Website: crate-barrel
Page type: billing-address
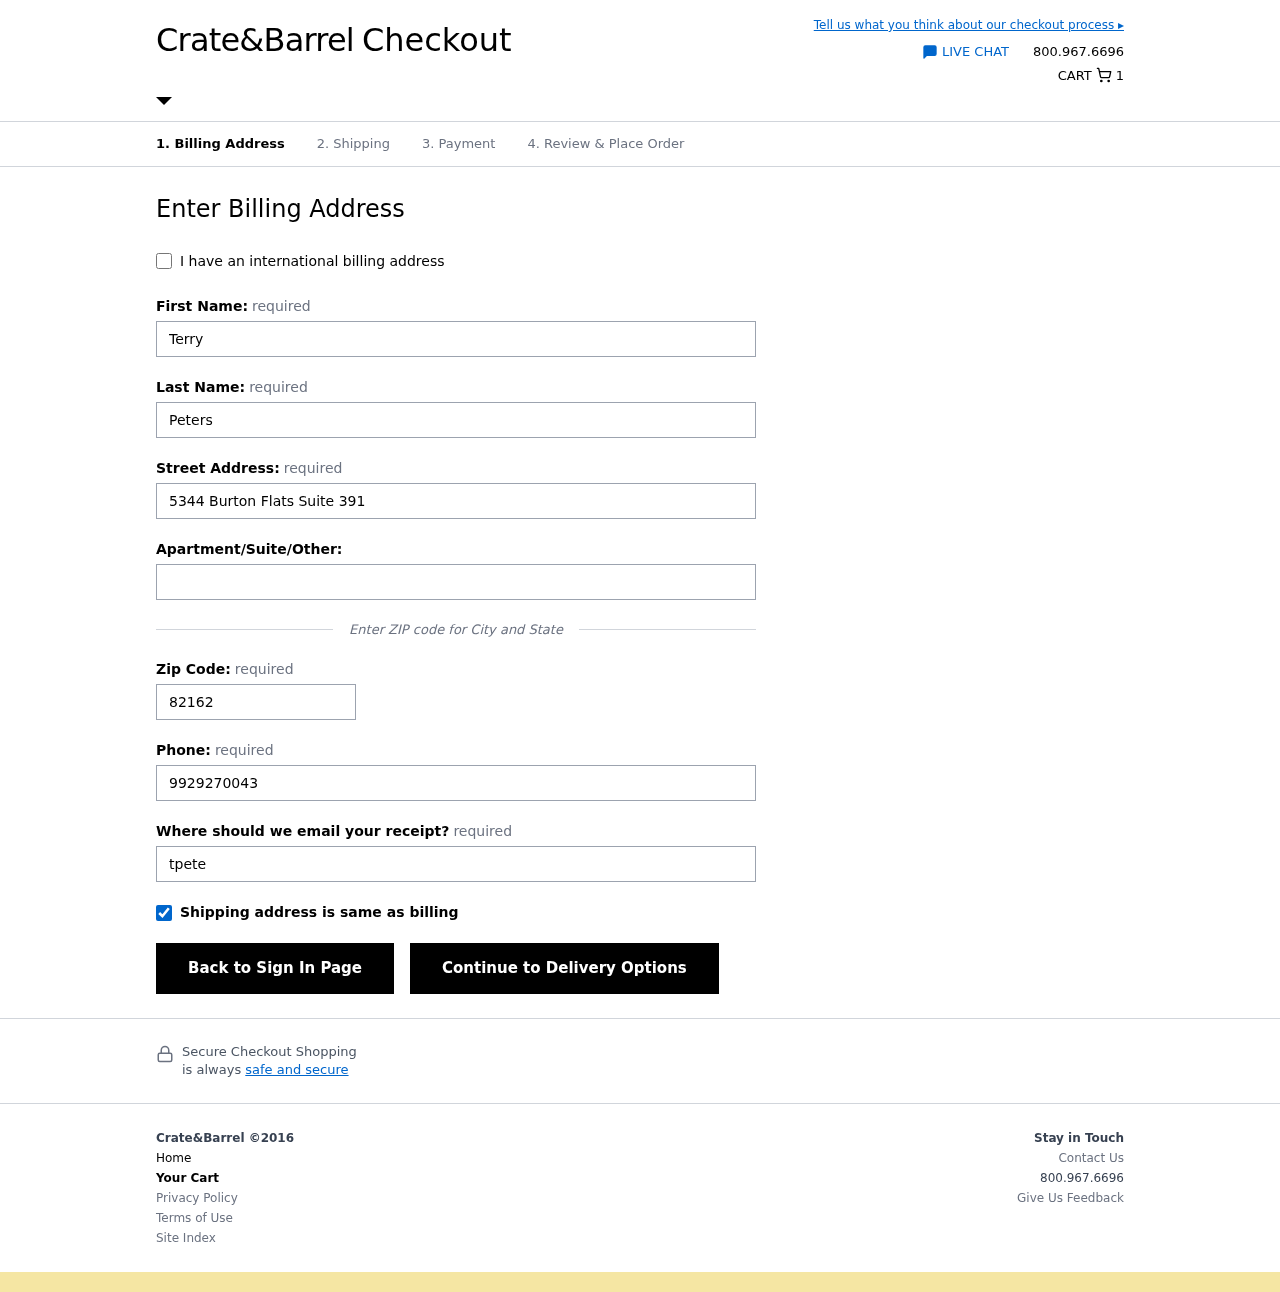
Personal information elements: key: PII_EMAIL
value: tpeters@hotmail.com
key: PII_FIRSTNAME
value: Terry
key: PII_LASTNAME
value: Peters
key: PII_PHONE
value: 9929270043
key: PII_POSTCODE
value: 82162
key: PII_STREET
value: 5344 Burton Flats Suite 391
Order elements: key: ORDER_NUM_ITEMS
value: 1